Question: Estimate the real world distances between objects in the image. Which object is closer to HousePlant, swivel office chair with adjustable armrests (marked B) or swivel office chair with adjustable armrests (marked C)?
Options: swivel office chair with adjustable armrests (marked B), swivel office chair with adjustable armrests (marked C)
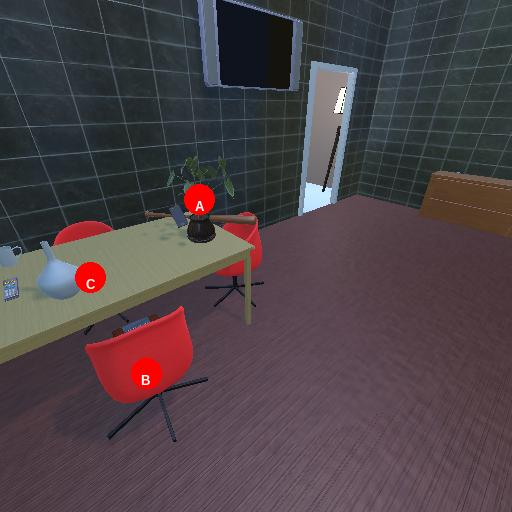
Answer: swivel office chair with adjustable armrests (marked B)